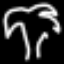
Label: palm tree